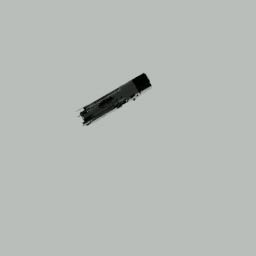
Label: mechanical